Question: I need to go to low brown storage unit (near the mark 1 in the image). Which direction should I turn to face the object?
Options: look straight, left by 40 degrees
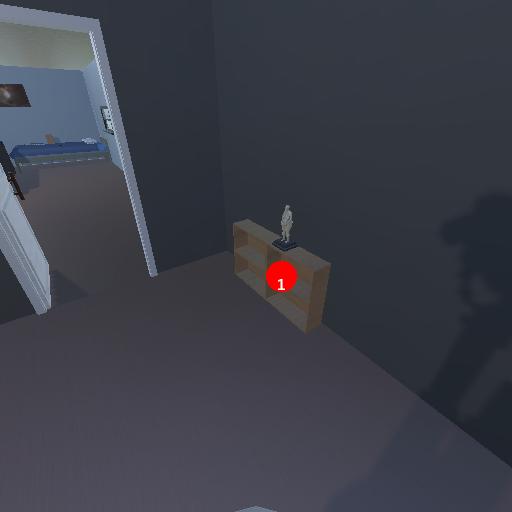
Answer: look straight